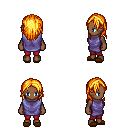
a pixel art fantasy rpg character, female body template, human, dark skin, chain tabard jacket, red pants, light blonde long hairstyle, brown slippers, four views (front, back, left, right), 2x2 character sprite sheet, small pixel art, hard edges, no anti-aliasing